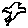
Label: bird